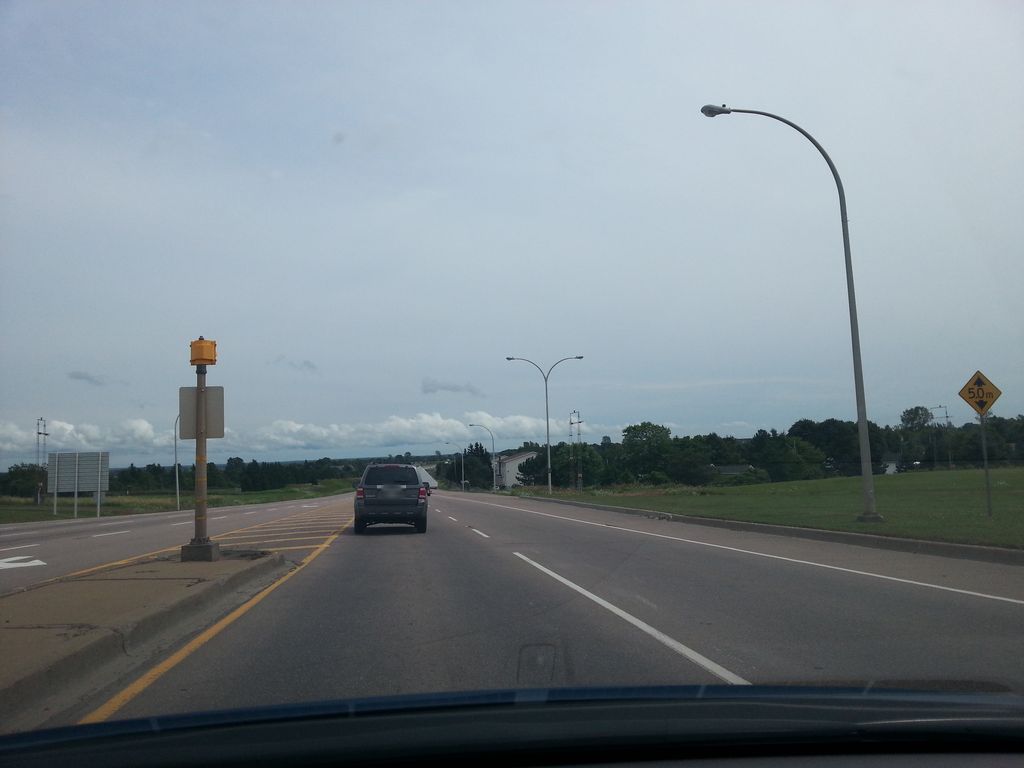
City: charlottetown